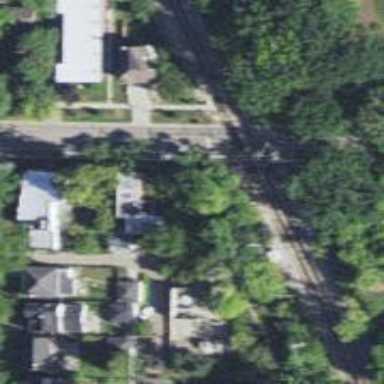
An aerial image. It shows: Railway crossing.